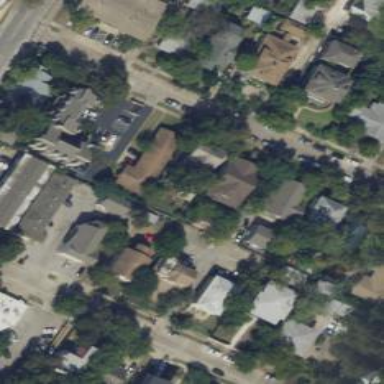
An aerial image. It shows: Neighborhood.